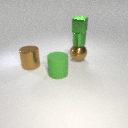
large brown metal sphere to the right of large green rubber cylinder